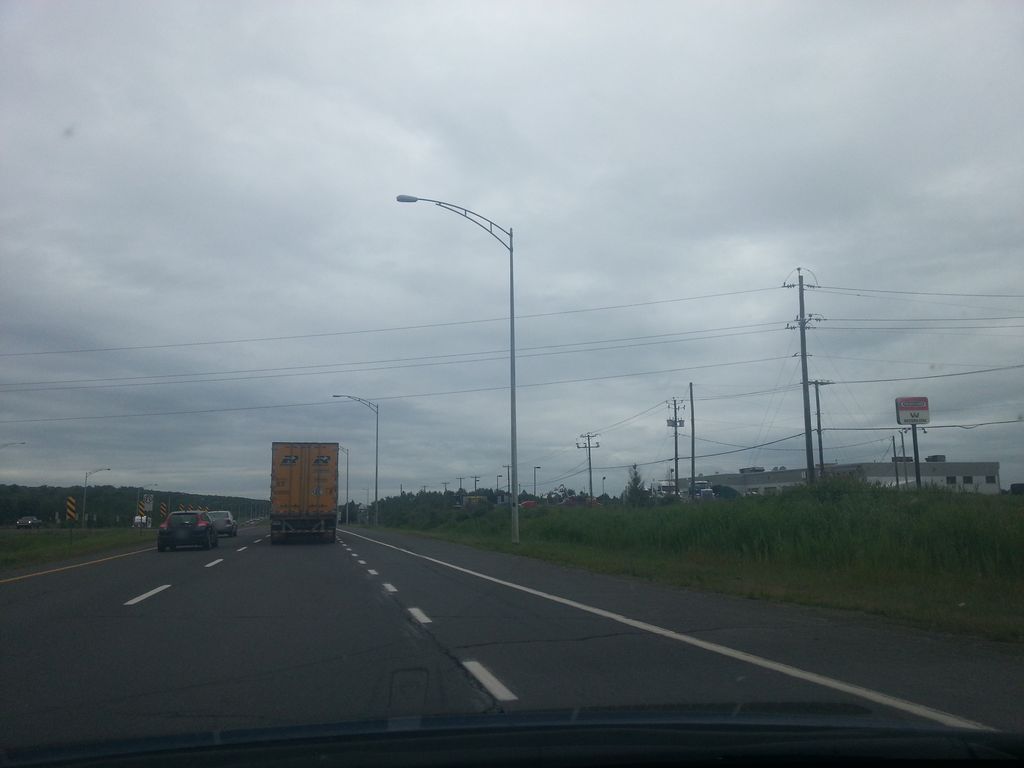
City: quebec_city